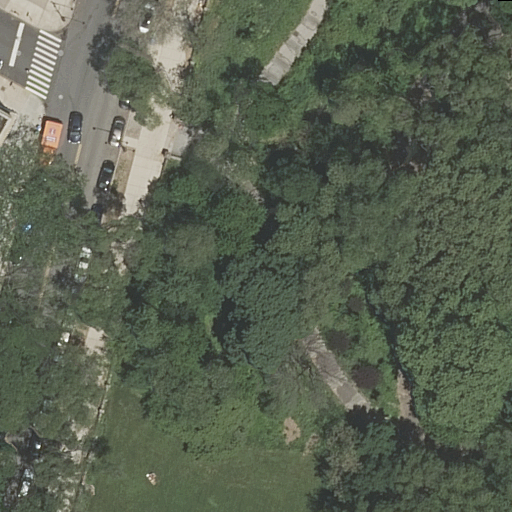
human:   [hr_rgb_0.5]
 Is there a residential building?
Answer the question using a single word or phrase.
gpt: yes

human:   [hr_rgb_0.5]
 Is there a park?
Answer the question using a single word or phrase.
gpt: yes

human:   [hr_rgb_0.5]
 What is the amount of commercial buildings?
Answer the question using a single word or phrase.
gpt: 0

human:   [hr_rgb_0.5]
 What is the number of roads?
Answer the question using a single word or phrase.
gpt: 10

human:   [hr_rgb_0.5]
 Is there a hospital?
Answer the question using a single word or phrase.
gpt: yes

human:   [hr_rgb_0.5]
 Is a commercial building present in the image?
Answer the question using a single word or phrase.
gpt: no

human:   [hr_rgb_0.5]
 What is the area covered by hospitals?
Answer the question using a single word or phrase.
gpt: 7703m2

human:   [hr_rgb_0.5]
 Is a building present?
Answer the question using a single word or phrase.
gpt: yes

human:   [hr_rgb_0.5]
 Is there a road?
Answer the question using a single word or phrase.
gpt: yes

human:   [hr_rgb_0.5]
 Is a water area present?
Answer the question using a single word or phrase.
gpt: no

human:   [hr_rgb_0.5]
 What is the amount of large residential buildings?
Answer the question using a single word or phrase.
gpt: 1

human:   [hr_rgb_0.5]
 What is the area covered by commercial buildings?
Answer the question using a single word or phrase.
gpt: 0m2

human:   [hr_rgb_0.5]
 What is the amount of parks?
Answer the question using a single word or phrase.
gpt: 1

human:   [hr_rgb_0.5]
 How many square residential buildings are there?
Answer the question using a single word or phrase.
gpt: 0

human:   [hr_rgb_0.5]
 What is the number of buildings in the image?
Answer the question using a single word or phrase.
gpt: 1

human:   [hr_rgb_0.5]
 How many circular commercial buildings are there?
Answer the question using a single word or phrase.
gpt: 0

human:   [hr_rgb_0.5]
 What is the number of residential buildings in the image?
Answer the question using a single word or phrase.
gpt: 1

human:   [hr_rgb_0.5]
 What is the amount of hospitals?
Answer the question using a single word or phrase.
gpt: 1

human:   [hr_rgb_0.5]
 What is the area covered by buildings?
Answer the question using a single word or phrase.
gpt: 2204m2

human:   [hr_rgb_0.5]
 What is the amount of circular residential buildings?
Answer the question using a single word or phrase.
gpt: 0

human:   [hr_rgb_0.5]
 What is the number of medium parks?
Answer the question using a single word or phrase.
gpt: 0

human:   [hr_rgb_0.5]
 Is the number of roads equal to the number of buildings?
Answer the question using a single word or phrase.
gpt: no

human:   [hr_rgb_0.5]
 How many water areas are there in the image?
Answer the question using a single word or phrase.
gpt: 0

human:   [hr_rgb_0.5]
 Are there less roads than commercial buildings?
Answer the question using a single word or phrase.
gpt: no

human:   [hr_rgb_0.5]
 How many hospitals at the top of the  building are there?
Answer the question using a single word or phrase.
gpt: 0

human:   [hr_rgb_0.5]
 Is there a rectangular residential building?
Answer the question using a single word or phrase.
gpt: no

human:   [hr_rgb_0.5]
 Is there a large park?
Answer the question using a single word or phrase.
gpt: yes

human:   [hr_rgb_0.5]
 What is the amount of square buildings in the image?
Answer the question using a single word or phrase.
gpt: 0

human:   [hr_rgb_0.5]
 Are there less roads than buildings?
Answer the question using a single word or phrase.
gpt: no

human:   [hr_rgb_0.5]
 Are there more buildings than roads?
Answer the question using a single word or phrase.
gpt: no

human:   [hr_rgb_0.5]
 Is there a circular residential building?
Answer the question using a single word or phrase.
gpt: no

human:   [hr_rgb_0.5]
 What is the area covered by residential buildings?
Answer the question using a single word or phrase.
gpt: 2204m2

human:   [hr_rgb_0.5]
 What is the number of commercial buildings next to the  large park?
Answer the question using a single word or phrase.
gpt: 0

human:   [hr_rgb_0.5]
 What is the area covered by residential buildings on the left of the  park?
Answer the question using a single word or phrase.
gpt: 2204m2

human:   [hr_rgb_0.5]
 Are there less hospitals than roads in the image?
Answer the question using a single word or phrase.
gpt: yes

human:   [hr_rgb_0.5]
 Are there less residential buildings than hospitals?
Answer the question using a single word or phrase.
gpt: no

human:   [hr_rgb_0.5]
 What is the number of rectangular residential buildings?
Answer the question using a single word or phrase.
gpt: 0

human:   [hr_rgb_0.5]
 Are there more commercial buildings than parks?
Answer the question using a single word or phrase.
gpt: no

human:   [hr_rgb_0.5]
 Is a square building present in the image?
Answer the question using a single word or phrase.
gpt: no

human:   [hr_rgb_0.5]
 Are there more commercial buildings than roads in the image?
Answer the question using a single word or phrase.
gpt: no

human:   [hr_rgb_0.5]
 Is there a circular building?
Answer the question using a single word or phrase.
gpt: no

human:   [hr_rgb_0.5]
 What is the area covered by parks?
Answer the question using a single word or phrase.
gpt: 10636m2

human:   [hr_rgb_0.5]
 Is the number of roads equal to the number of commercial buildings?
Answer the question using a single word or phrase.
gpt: no

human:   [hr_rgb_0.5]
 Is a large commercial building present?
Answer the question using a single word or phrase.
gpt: no

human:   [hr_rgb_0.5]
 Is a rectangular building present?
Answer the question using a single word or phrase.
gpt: no

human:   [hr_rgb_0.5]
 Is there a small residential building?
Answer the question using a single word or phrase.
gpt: no

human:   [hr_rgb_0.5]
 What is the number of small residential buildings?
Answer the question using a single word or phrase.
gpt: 0

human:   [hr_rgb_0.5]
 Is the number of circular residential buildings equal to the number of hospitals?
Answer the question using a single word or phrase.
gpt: no

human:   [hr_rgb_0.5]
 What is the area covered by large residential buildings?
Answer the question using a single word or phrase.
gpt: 2204m2

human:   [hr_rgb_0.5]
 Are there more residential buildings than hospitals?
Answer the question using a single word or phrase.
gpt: no

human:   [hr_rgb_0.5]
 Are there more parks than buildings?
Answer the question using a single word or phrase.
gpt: no

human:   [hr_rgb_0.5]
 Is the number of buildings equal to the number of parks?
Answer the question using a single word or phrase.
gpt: yes

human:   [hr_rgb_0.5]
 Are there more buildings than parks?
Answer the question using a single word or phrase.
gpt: no

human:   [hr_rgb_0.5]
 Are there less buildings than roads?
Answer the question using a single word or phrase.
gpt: yes

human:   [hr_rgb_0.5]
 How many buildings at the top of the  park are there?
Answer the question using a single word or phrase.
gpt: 1

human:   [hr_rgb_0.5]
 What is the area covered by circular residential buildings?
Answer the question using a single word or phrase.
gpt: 0m2

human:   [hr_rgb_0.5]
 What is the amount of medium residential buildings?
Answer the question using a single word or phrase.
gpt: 0

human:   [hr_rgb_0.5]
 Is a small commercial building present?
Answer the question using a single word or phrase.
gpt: no

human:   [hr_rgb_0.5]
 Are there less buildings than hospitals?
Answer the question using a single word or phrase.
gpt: no

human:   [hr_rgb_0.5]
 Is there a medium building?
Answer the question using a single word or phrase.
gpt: no

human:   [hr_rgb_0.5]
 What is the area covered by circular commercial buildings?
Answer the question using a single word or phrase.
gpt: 0m2

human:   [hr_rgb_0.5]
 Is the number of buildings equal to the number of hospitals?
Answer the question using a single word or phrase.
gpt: yes

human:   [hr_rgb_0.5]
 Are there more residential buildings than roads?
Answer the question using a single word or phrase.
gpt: no

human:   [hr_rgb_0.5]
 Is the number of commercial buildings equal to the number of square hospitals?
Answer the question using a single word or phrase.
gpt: yes